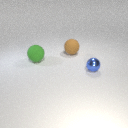
large brown rubber sphere to the left of small blue metal sphere